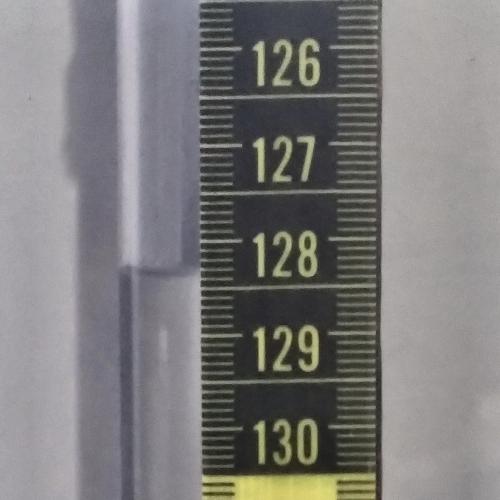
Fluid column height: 128.4 cm